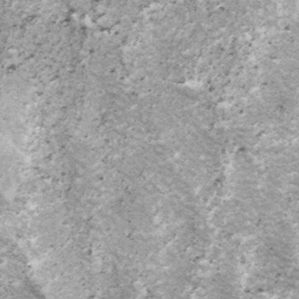
Label: frost